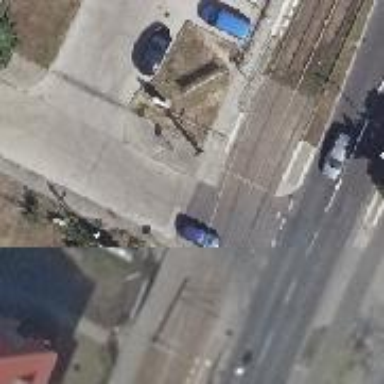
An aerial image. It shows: Tram level crossing on railway.